Interaction volume radius: 5 \u00c5
Interaction volume height: 35 \u00c5
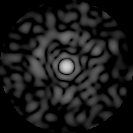
Disorder parameter: 0.861